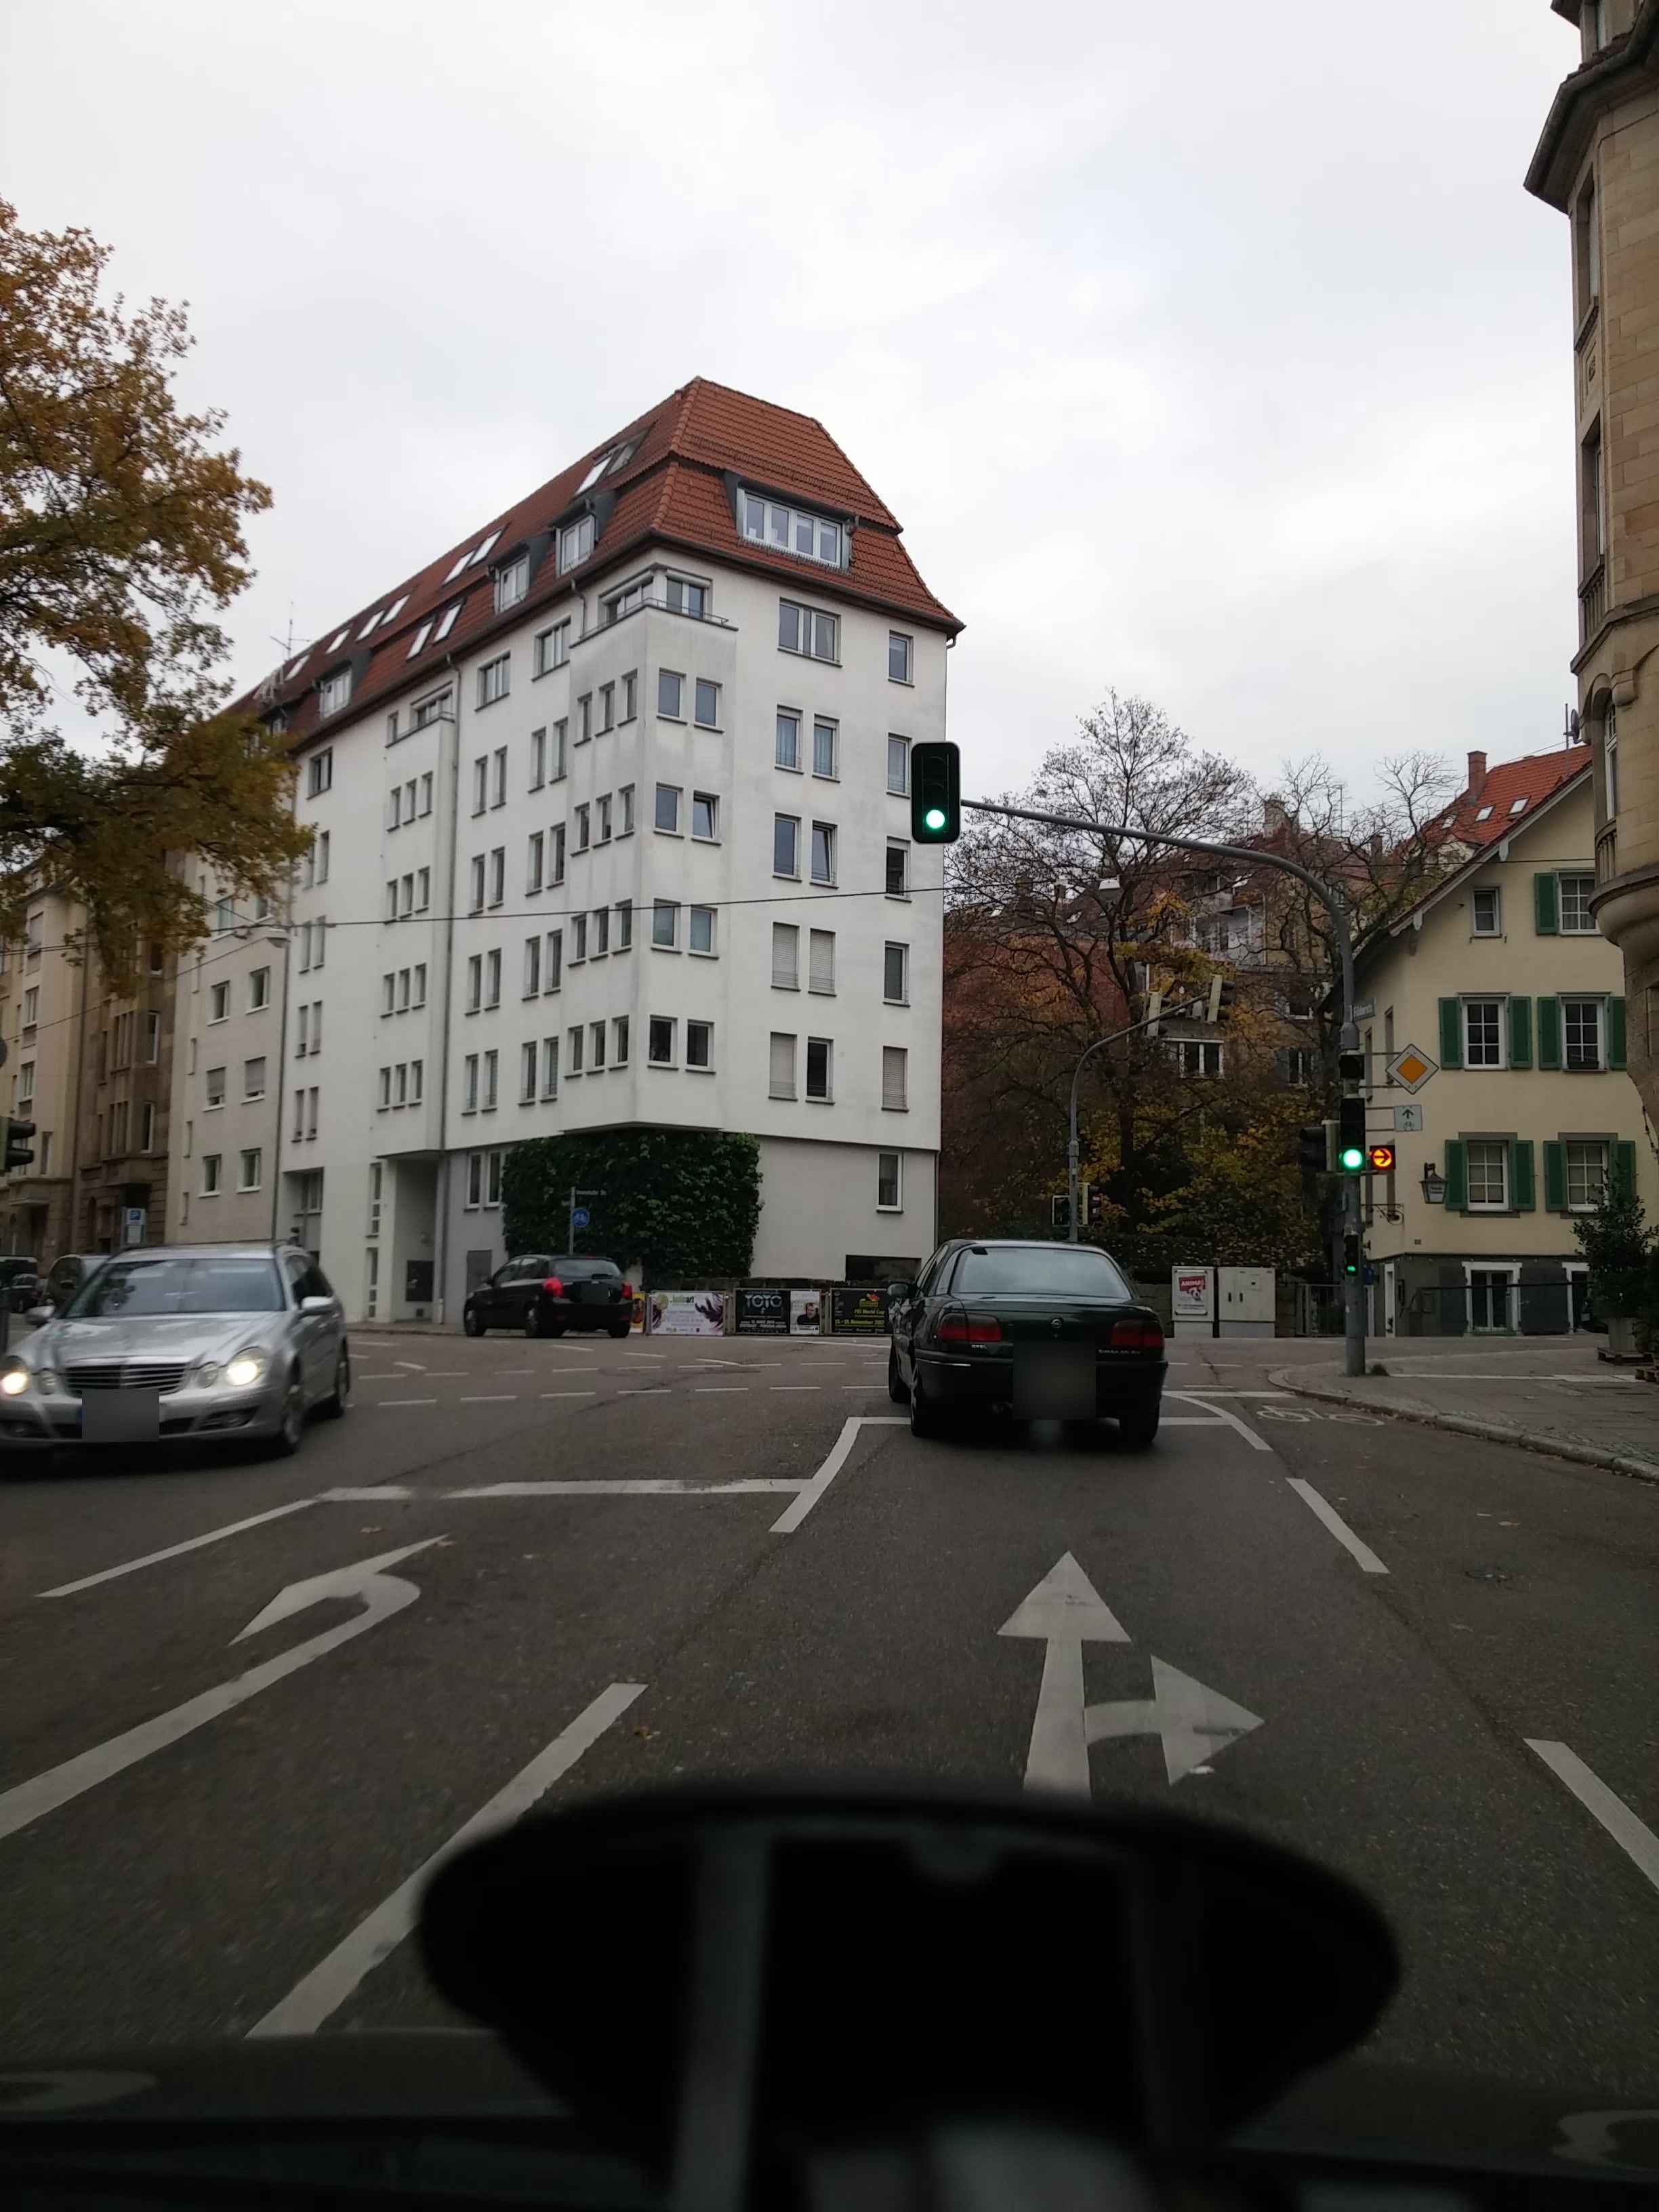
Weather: cloudy
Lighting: day
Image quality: good
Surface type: driving surface
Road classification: footway
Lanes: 3
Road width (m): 10.7
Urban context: urban centre
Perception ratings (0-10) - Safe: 4.49, Lively: 9.3, Beautiful: 9.44, Boring: 1.93, Depressing: 2.47, Wealthy: 8.05